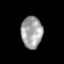
Tissue: prostate
Cell type: T cells
Senescence score: 0.3197
Nuclear area (px): 656
Mean DAPI intensity: 163.114